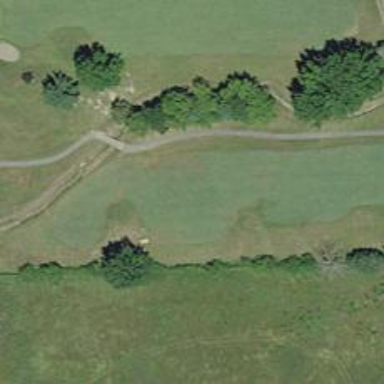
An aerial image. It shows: Golf hole.